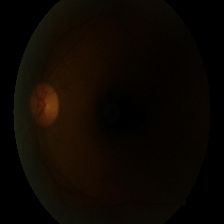
Diabetic retinopathy grade: Moderate